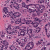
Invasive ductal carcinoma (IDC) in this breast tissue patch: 1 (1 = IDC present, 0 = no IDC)